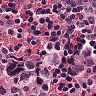
Metastatic tissue present: yes